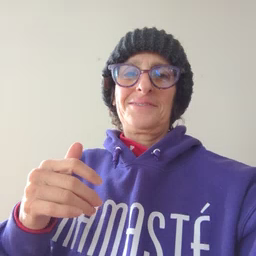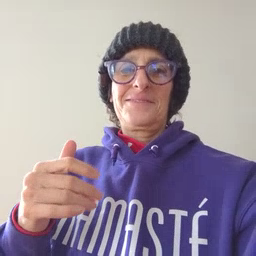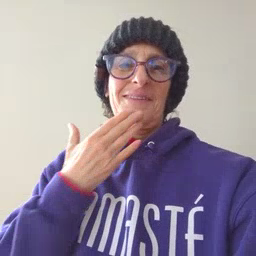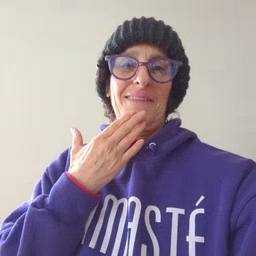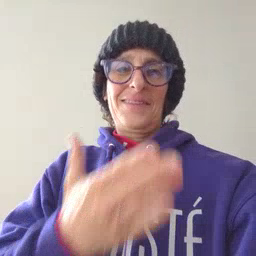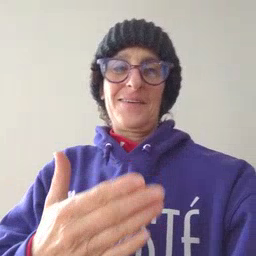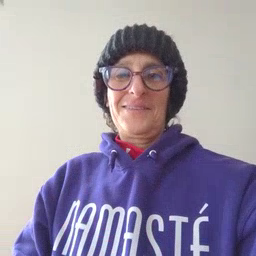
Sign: thankyou